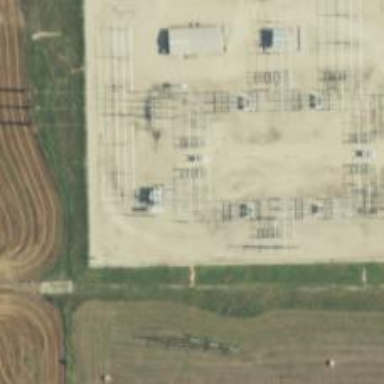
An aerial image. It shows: Switch for power supply.